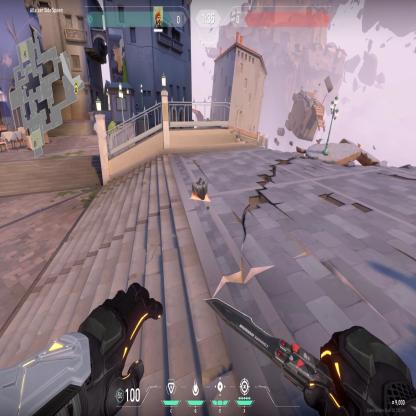
Label: dropped spike